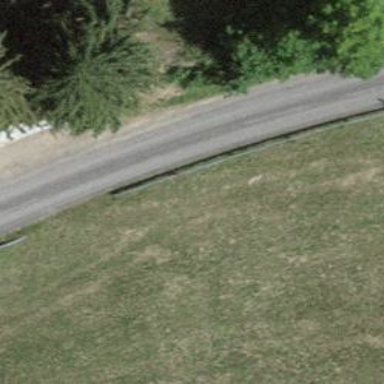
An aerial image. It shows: Passing place on the road.